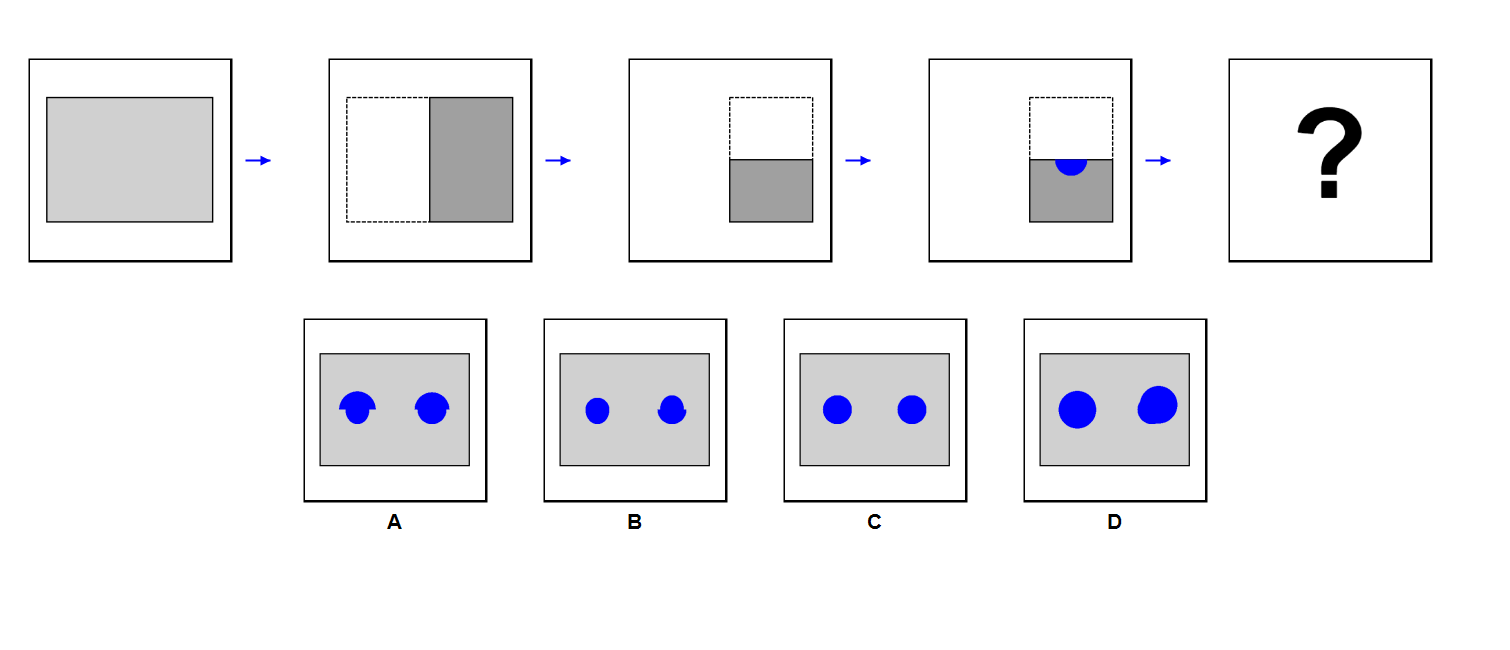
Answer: C